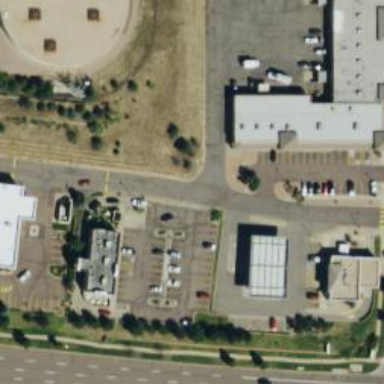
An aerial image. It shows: Post office.